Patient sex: F
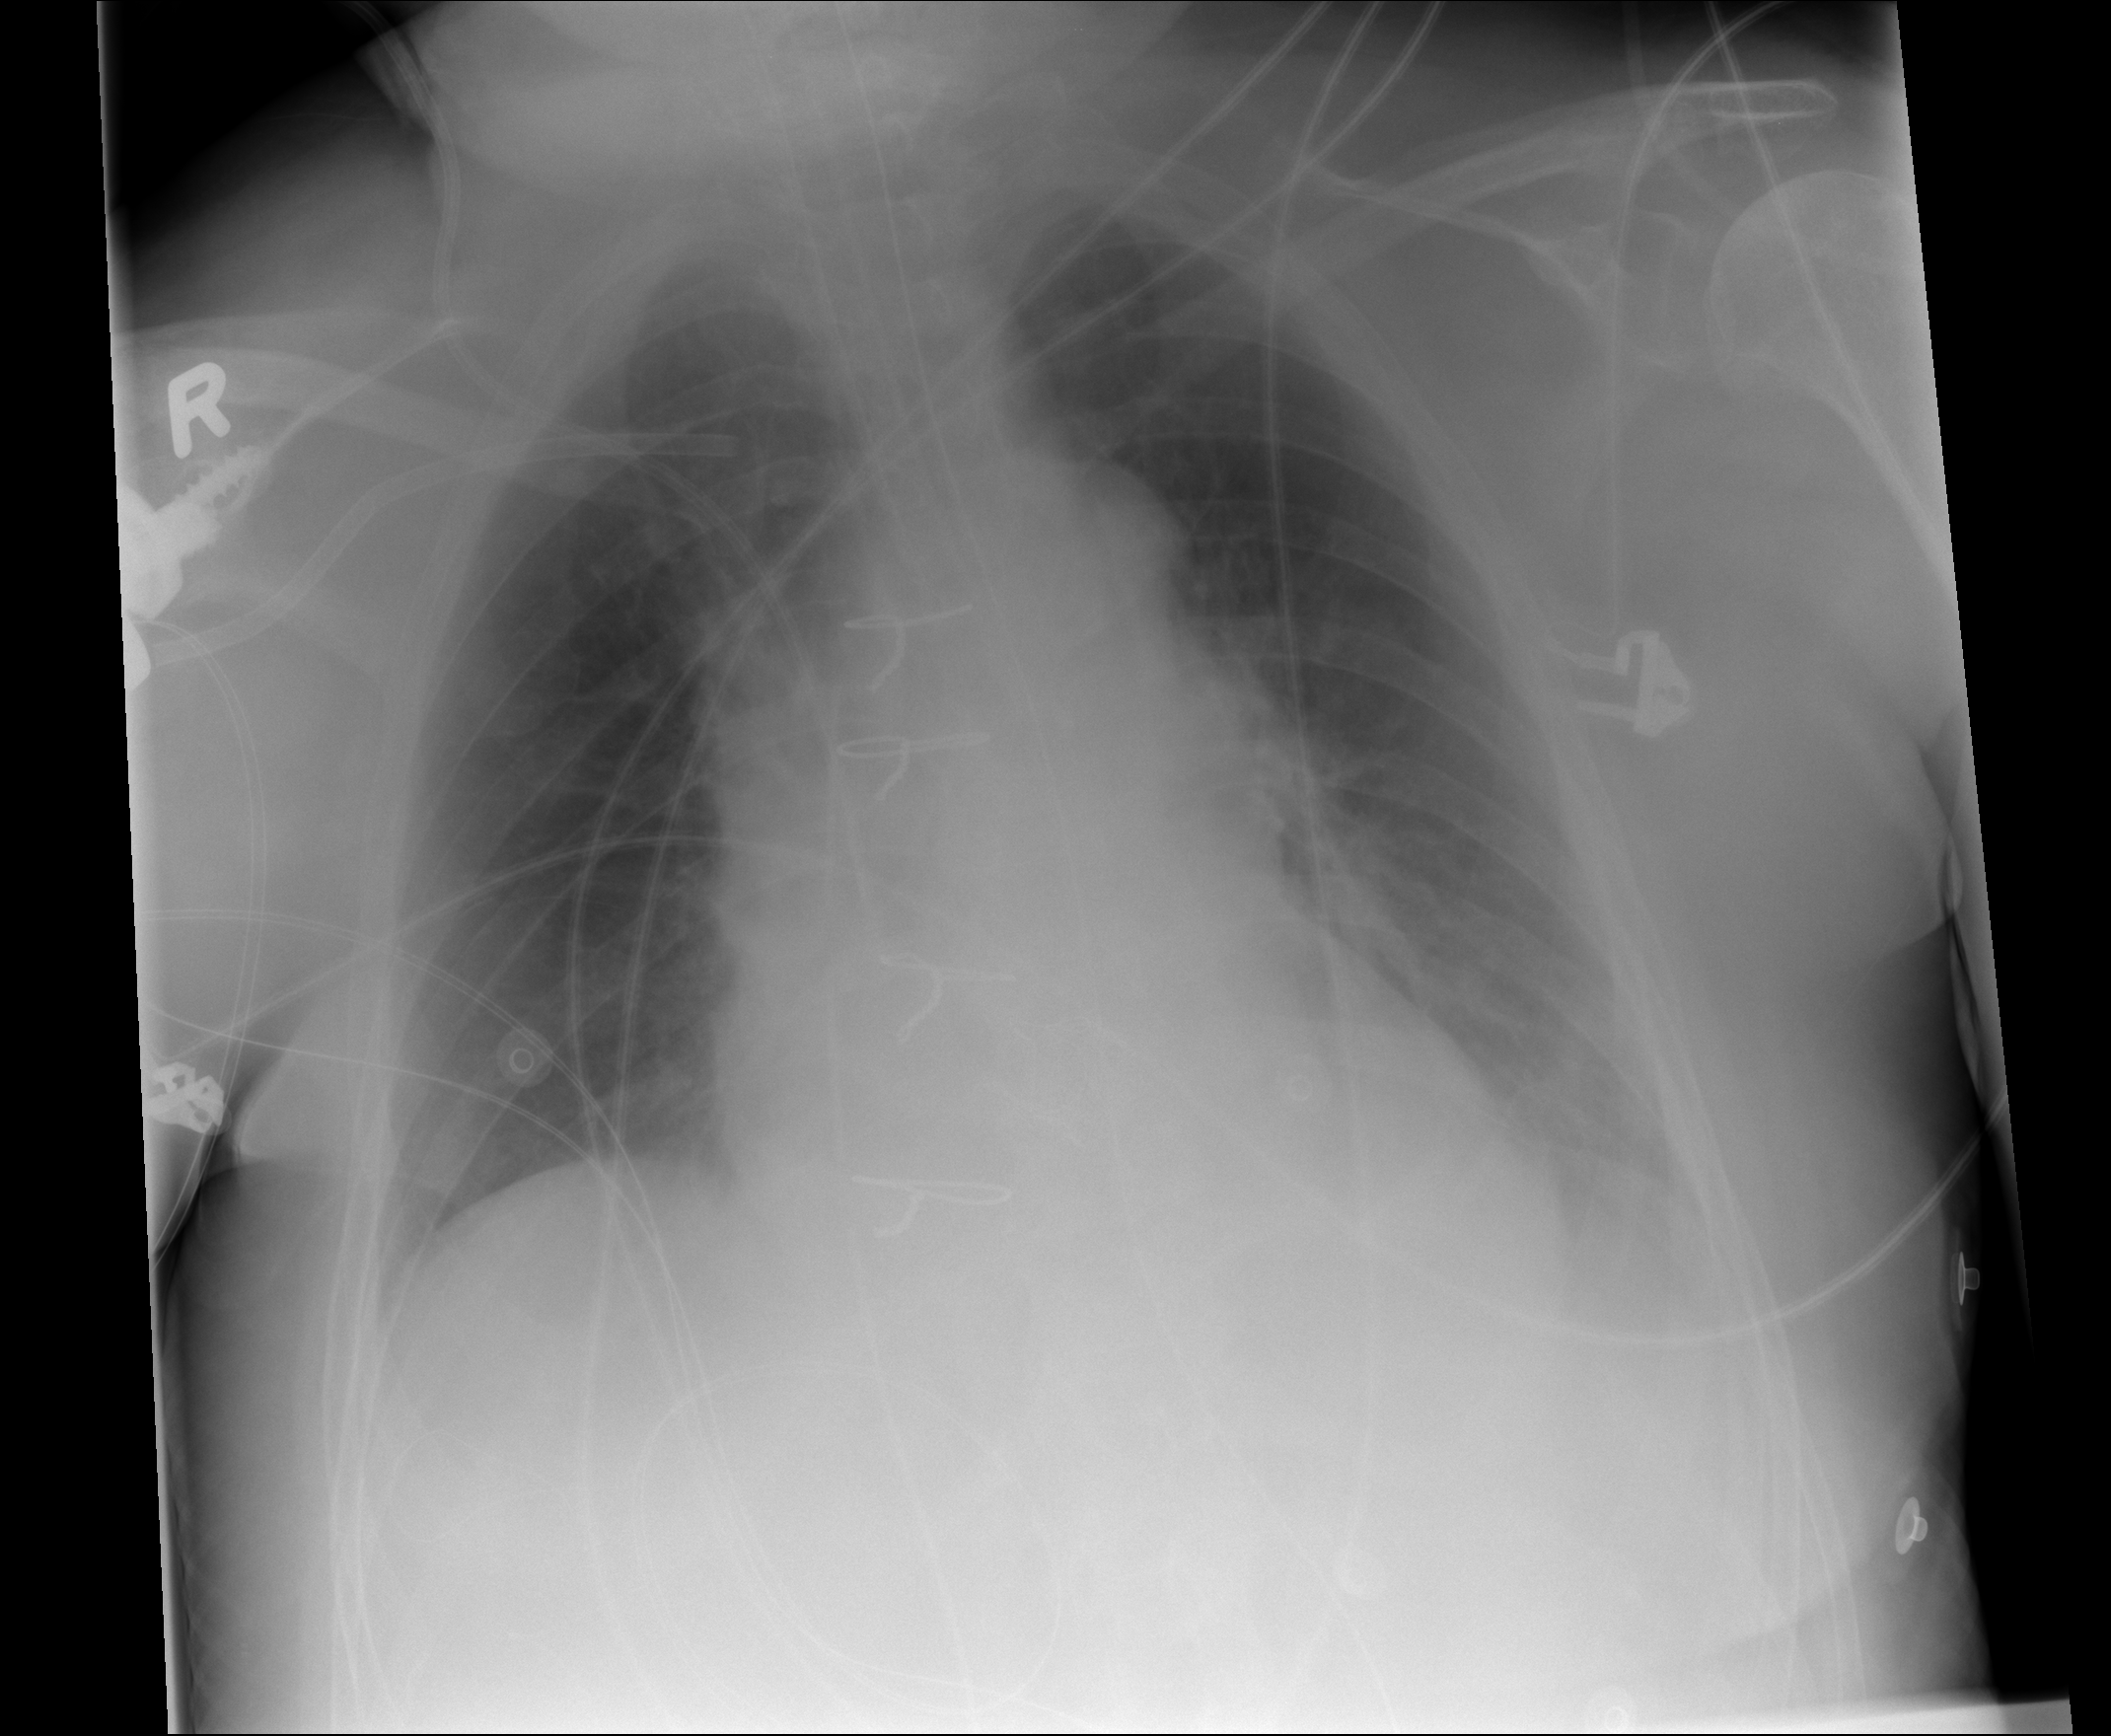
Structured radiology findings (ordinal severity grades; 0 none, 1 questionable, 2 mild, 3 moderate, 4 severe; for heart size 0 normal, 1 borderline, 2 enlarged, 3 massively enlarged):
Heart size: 1
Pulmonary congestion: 0
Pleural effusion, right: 0
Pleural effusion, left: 2
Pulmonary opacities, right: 0
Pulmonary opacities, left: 0
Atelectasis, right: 0
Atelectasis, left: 2